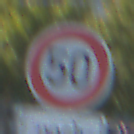
Verkehrszeichen: Geschwindigkeit50
Zusatzzeichen unten: LaengeEinerStrecke3
Umgebung: Outdoor, Urban
Tageszeit: Midday
Wetter: Clear
Licht: Natural
Jahreszeit: NotSpecified
Kontrast: HighContrast